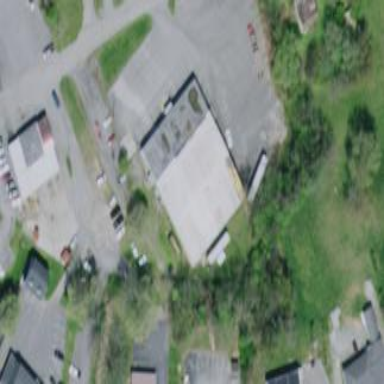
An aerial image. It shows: Building housing bowling alley.